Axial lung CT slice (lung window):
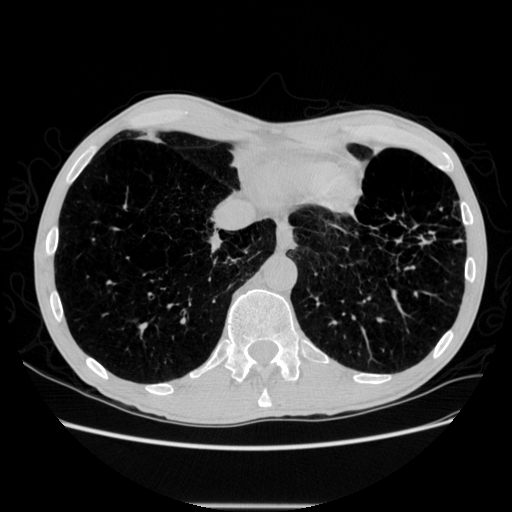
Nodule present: no